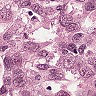
Metastatic tissue present: yes